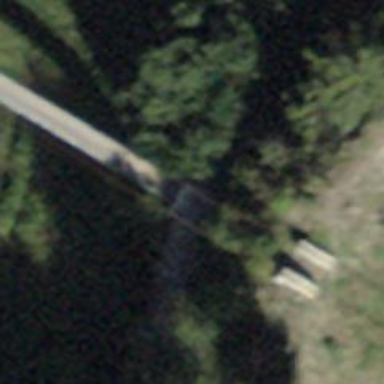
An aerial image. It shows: Path crossing suspension bridge with excellent trail visibility.